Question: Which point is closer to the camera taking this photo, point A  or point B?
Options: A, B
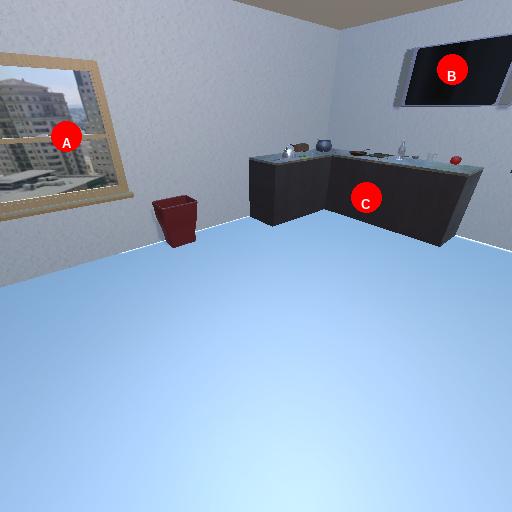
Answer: A